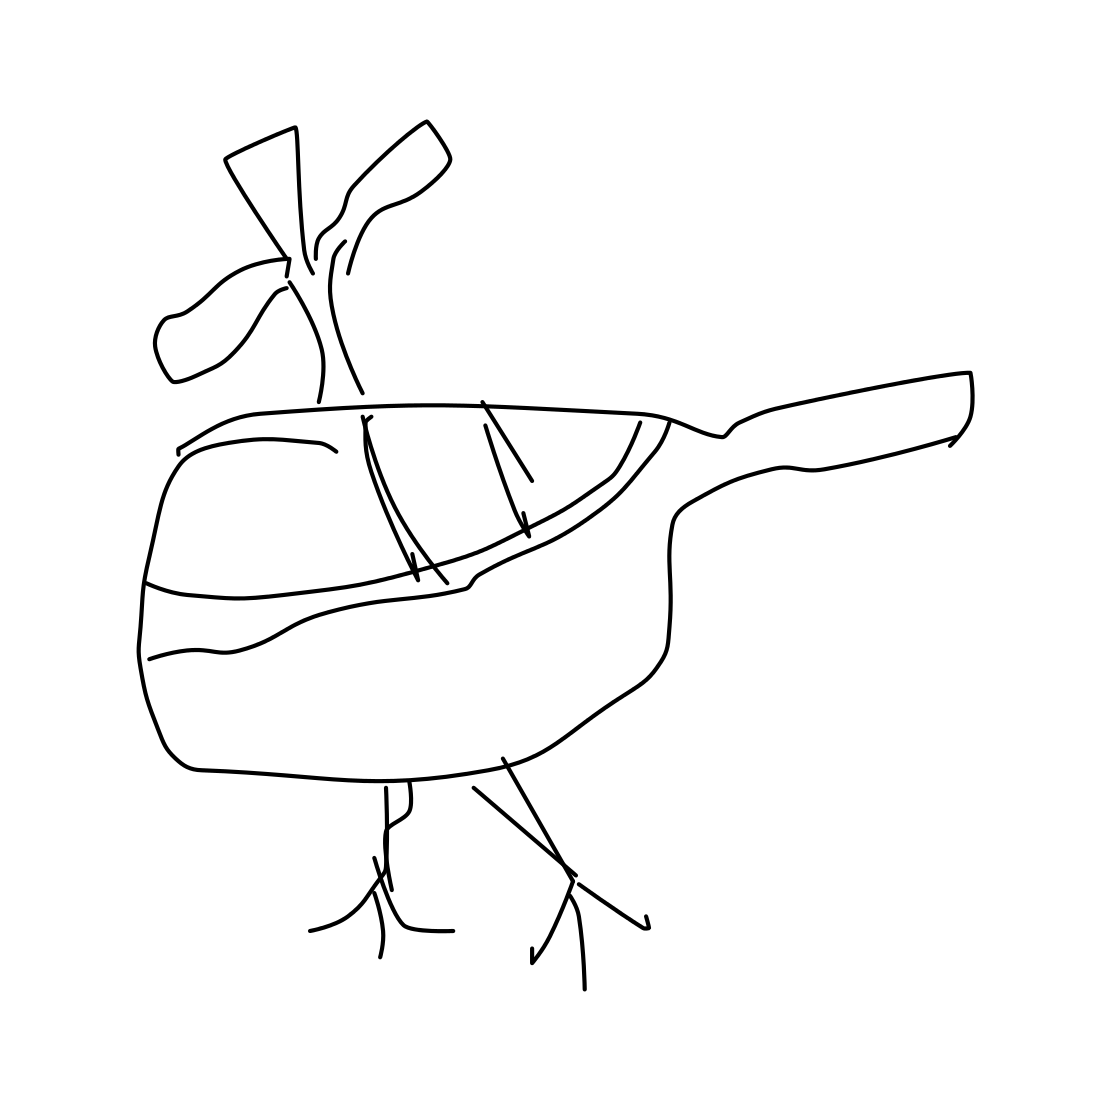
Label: helicopter